Interaction volume radius: 10 \u00c5
Interaction volume height: 10 \u00c5
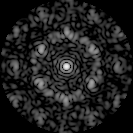
Disorder parameter: 0.5885